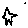
Label: star